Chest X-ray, PA view. Patient: 38 years old, sex M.
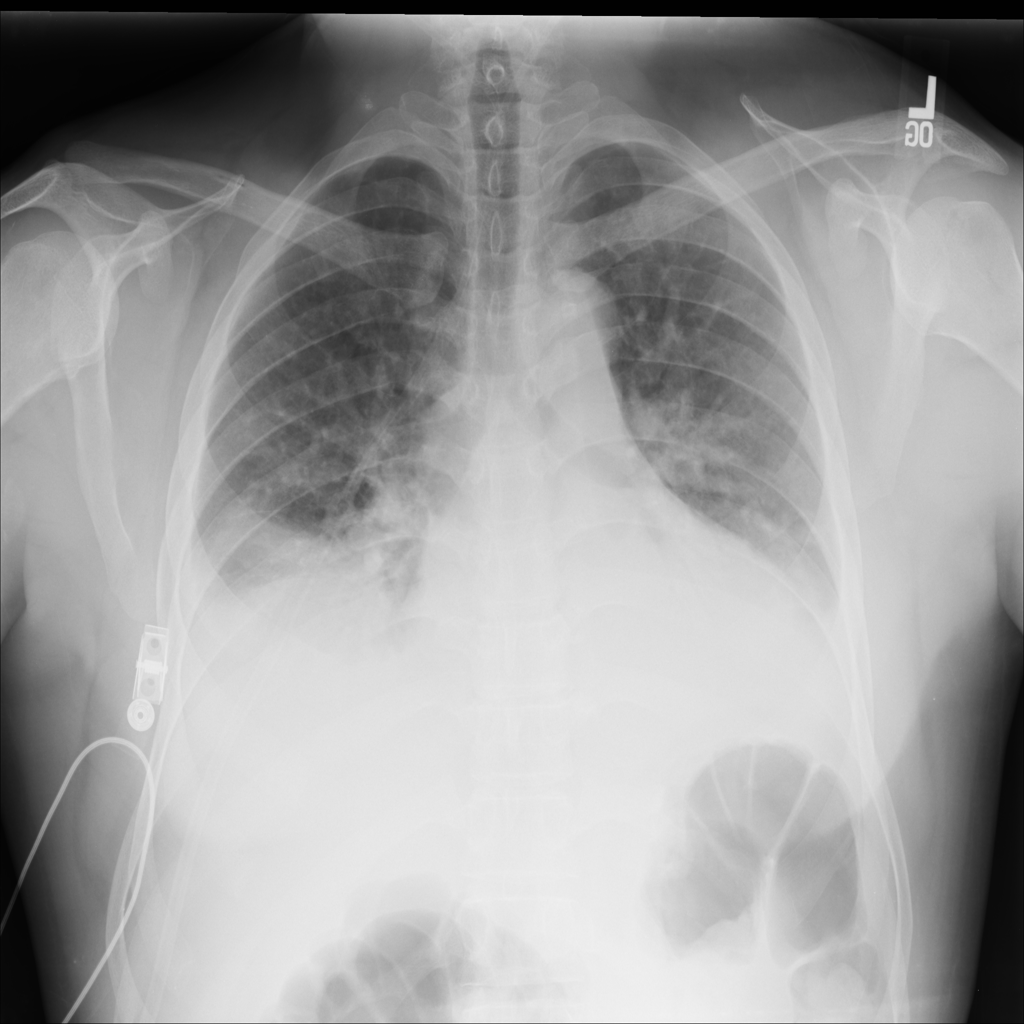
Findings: No Finding